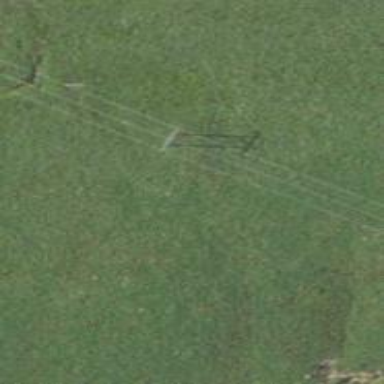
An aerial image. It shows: H-frame power tower design.